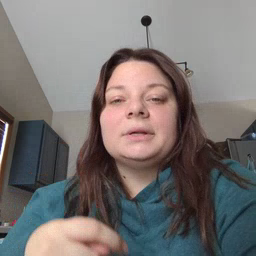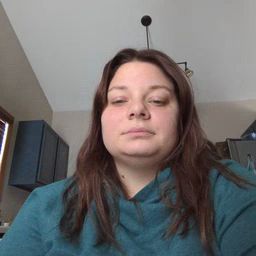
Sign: toy